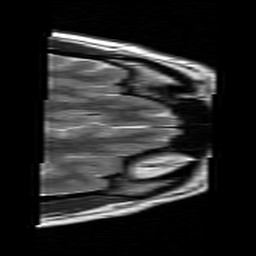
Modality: T2w
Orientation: axial
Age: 33
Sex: female
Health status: ill
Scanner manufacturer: siemens
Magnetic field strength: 3 T
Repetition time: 4.6 s
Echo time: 0.085 s